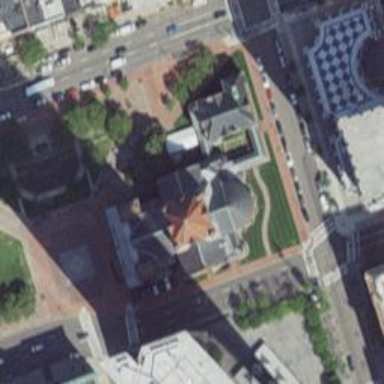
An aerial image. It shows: Historic memorial featuring statue.